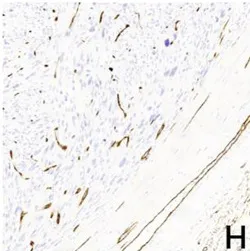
Pathological examination of case one. CD34.
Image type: pathology (immunostaining)